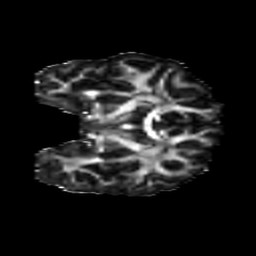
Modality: FA
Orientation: coronal
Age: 10
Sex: male
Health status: ill
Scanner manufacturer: ge
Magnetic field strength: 3 T
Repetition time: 7.5 s
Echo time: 0.079 s